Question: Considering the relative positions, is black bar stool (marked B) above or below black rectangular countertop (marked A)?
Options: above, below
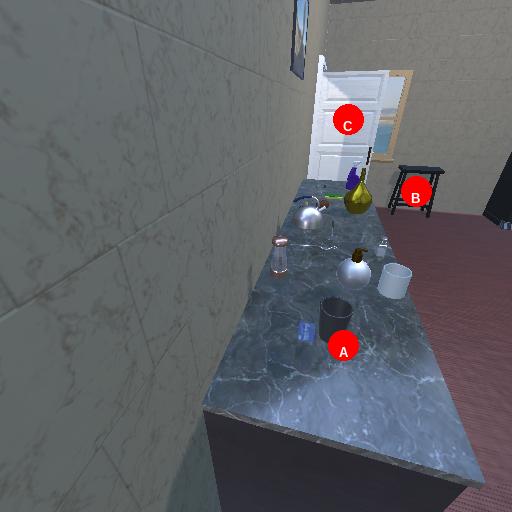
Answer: above